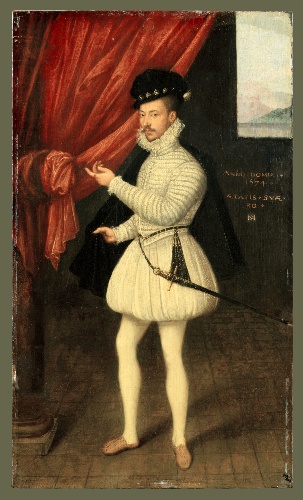
Title: Portrait of a Man in White
Artist: Monogrammist LAM
Artist bio: French, active 1568–74
Date: 1574
Object type: Painting
Classification: Paintings
Medium: Oil on wood
Dimensions: 16 1/8 x 9 1/2 in. (41 x 24.1 cm)
Department: European Paintings
Credit line: The Friedsam Collection, Bequest of Michael Friedsam, 1931
Accession year: 1932
Repository: Metropolitan Museum of Art, New York, NY
Tags: Men|Portraits